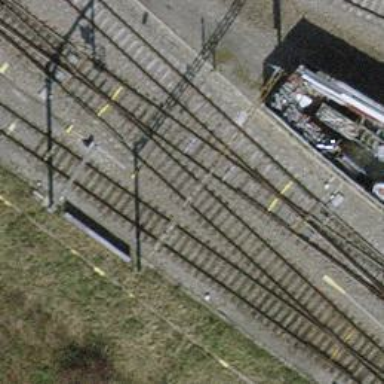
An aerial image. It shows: Rail siding with electrified contact lines for trains.